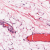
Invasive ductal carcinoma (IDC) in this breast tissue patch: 0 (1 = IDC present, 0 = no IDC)